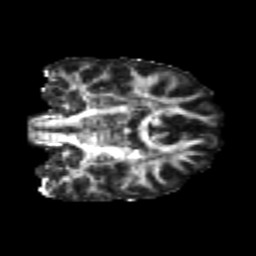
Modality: FA
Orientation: coronal
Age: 22
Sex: male
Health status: healthy
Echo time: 0.074 s